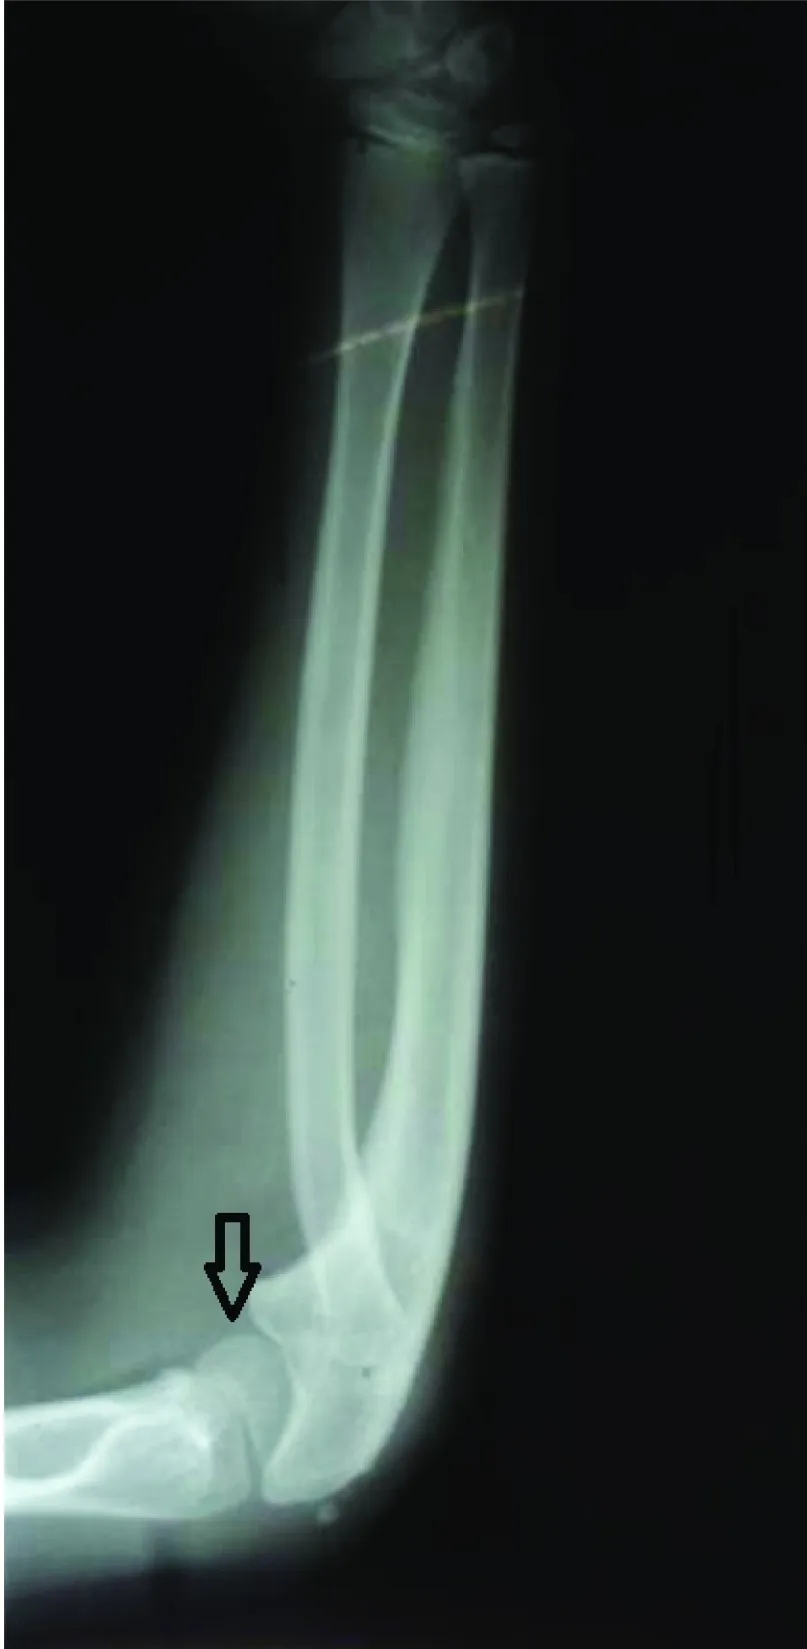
Pre-operative X-ray showing congenital radial head dislocation with the radius bowed anteriorly. . The capitulum is hypoplastic.
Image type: radiology (x_ray)